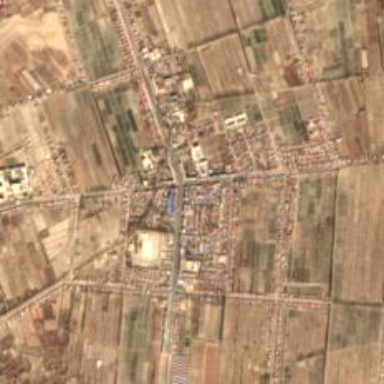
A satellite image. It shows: Township classified as town.